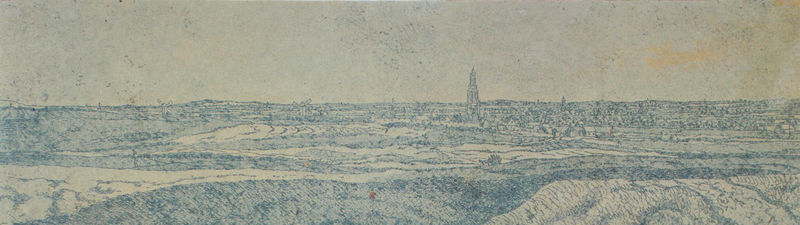
Titel: Ansicht von Amersfoort
Künstler: Hercules Segers
Standort: Amsterdam
Institution: Rijksmuseum
Schlagwörter: blau, himmel, bäume, kirchturm, landschaft, stadt, ausschnitt, hell, schwarz, skizze, zeichnung, gebäude, blass, ebene, felder, horizont, hügel, vögel, weite, flach, kirche, wiesen, turm, papier, ansicht, ort, fläche, dorf, grafik, graphik, farblos, querformat, äcker, panorama, schraffur, quer, graben, balu, breit, trist, monoton